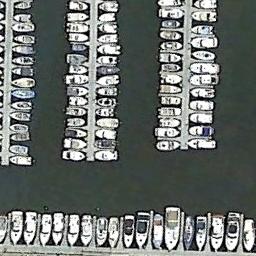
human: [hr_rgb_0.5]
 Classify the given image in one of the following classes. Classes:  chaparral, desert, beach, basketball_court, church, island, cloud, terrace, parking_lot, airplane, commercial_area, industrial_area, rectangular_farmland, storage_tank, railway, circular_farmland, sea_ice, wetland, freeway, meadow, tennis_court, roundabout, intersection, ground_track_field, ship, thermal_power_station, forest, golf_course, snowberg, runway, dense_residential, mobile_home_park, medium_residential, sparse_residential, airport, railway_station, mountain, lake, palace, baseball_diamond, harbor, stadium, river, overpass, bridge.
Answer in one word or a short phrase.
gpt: harbor